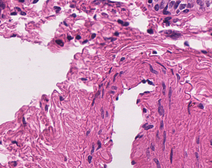
Tumor epithelial tissue: no
Tumor-associated stroma tissue: yes
Normal tissue: no